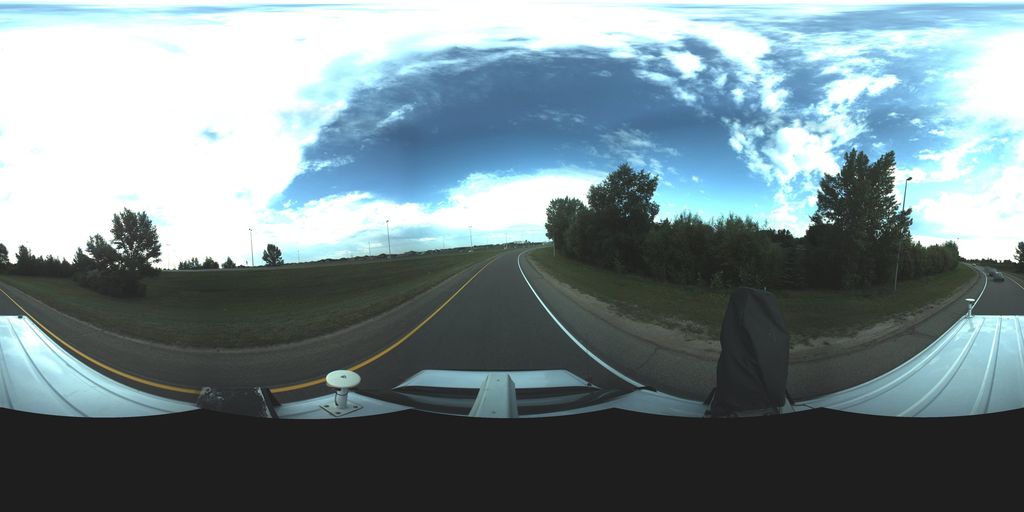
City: saskatoon